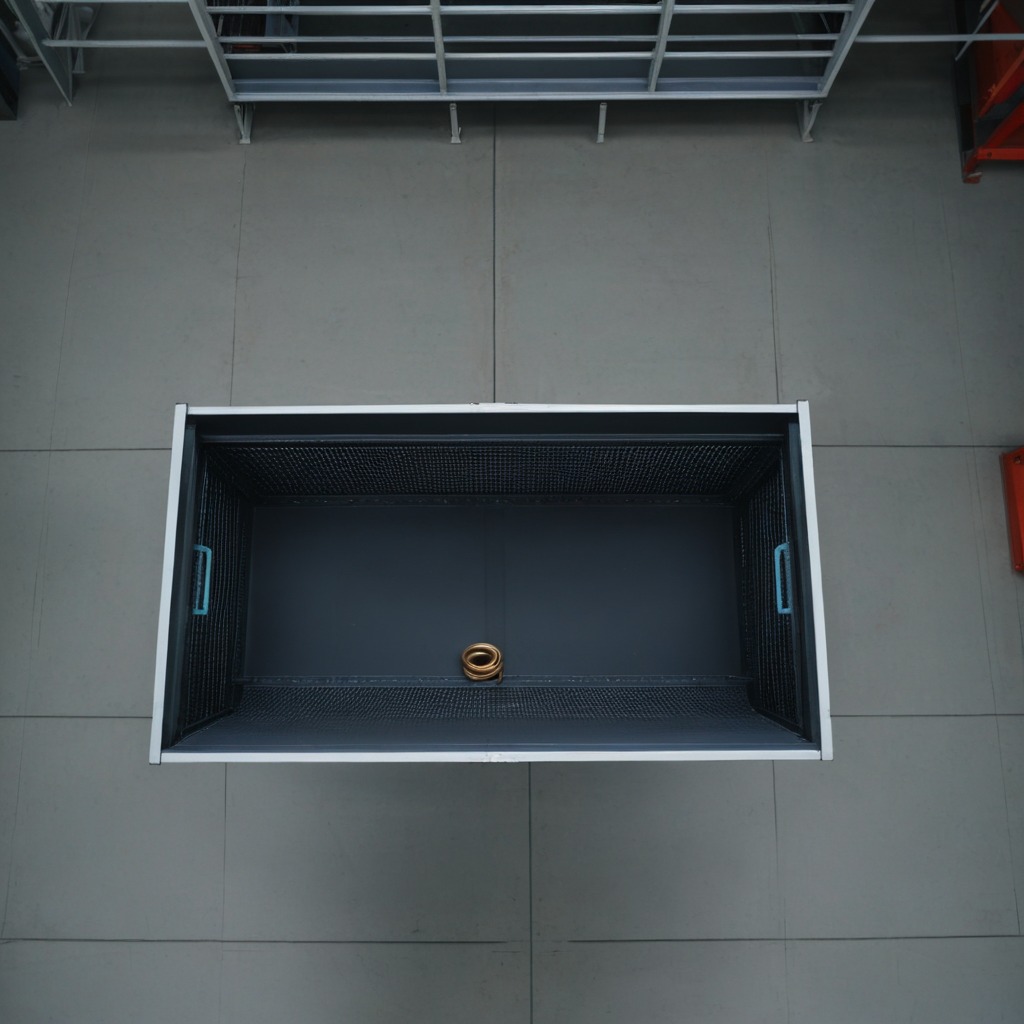
A coiled metal spring is lying on the toolbox surface in an airplane hangar workshop 8K.